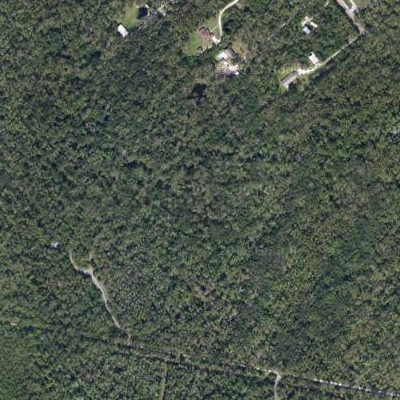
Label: eForest